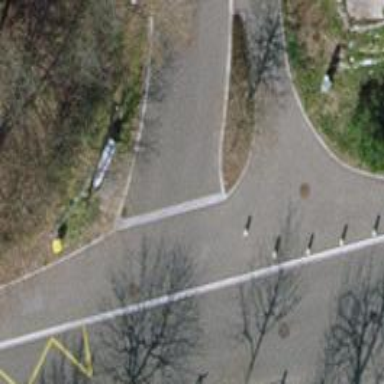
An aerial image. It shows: Unmarked crossing with traffic calming table on the road.